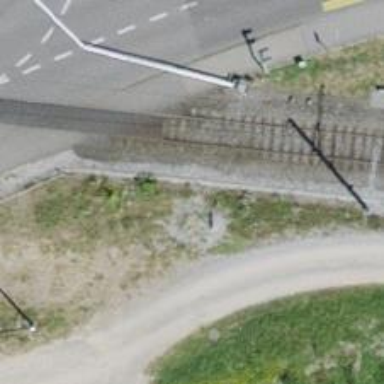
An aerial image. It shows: Railway switch.